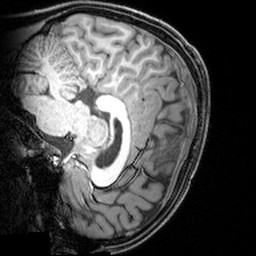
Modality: T1w
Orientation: sagittal
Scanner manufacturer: siemens
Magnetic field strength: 3 T
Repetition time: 1.9 s
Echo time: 0.00397 s